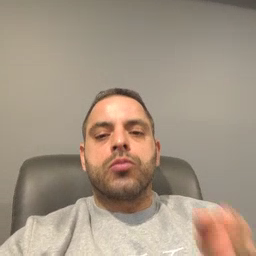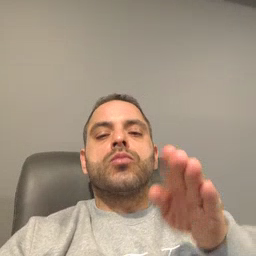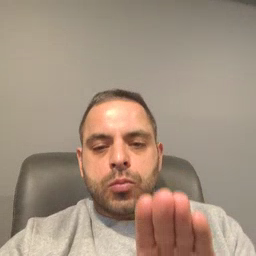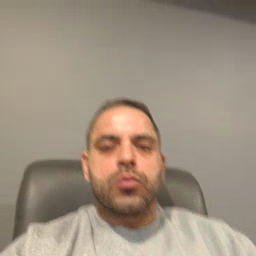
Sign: close